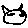
Label: cat